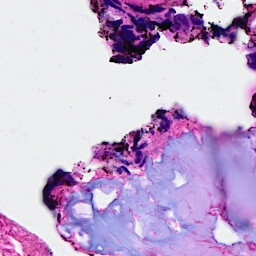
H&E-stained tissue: Breast